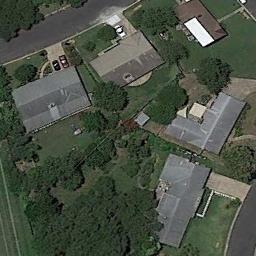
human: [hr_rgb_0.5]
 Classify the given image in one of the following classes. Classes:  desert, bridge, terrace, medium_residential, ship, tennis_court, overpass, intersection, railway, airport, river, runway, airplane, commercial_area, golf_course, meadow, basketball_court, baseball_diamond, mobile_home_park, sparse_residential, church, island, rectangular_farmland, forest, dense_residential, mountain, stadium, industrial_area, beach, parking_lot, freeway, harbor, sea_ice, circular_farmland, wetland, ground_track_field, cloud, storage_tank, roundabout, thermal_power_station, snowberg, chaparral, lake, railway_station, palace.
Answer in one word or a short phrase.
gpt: medium_residential